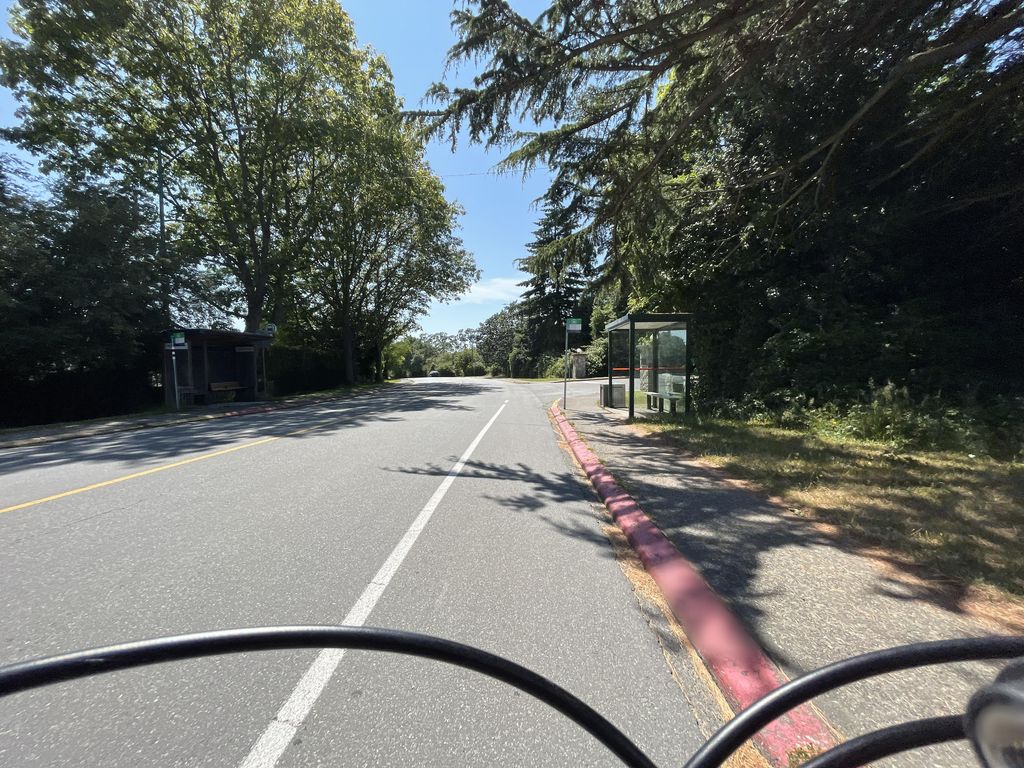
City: victoria